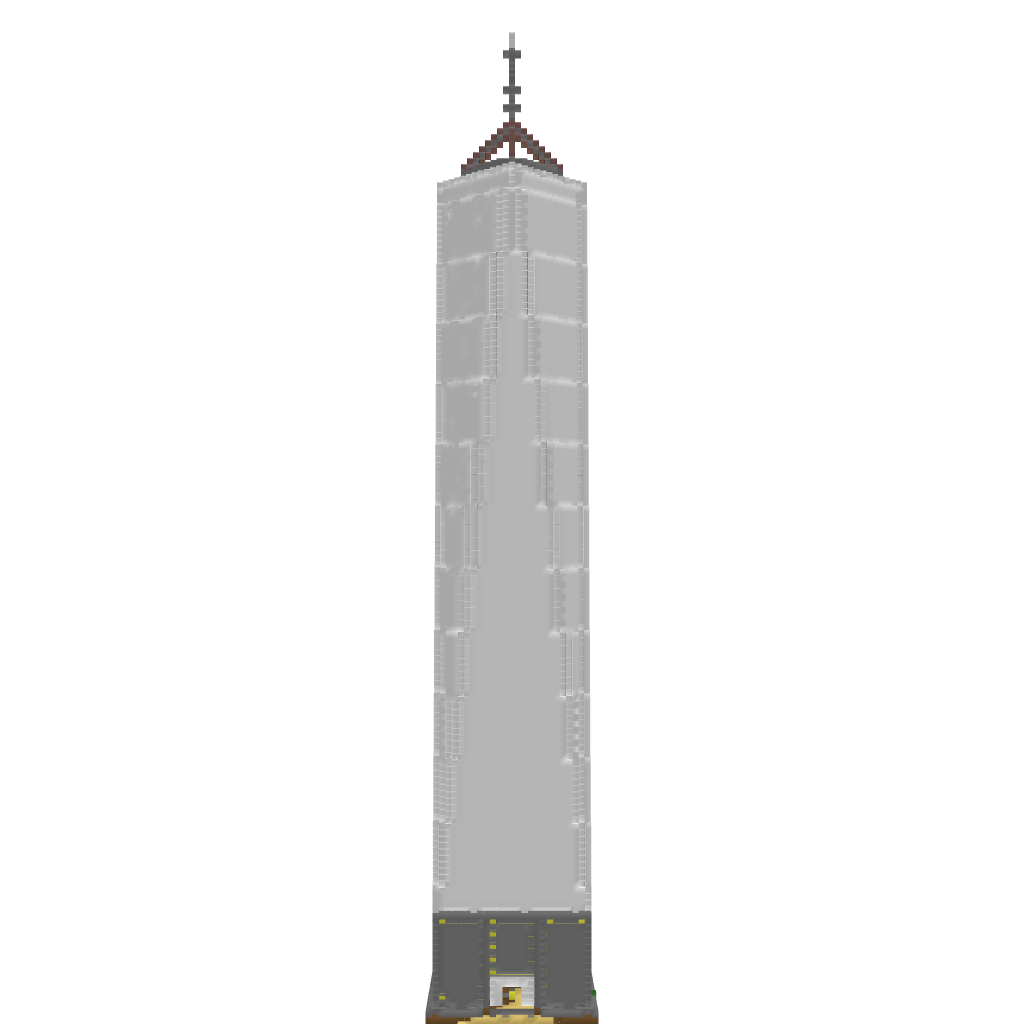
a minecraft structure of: One World Trade Center bad low quality